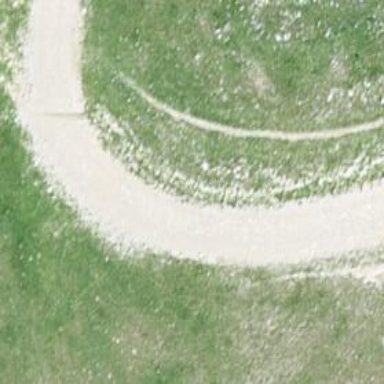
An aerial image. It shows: Gravel track with grade 3 tracktype.